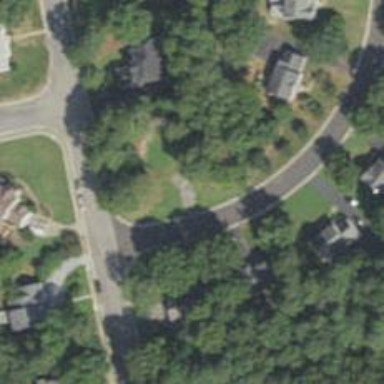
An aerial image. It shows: Driveway leading to service road.